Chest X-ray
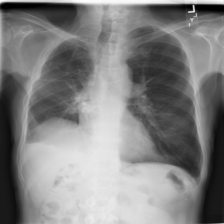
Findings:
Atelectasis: negative
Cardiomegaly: negative
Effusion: positive
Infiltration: negative
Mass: negative
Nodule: negative
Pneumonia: negative
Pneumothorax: negative
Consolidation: negative
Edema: negative
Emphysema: negative
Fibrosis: negative
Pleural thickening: negative
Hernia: negative